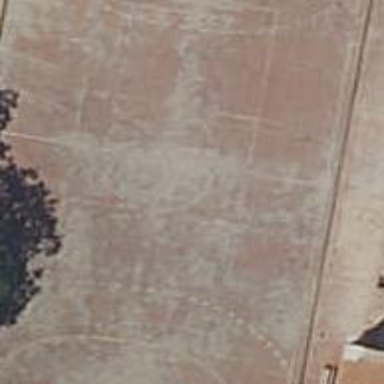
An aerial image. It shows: Concrete soccer pitch for sports and leisure activities.